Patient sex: M
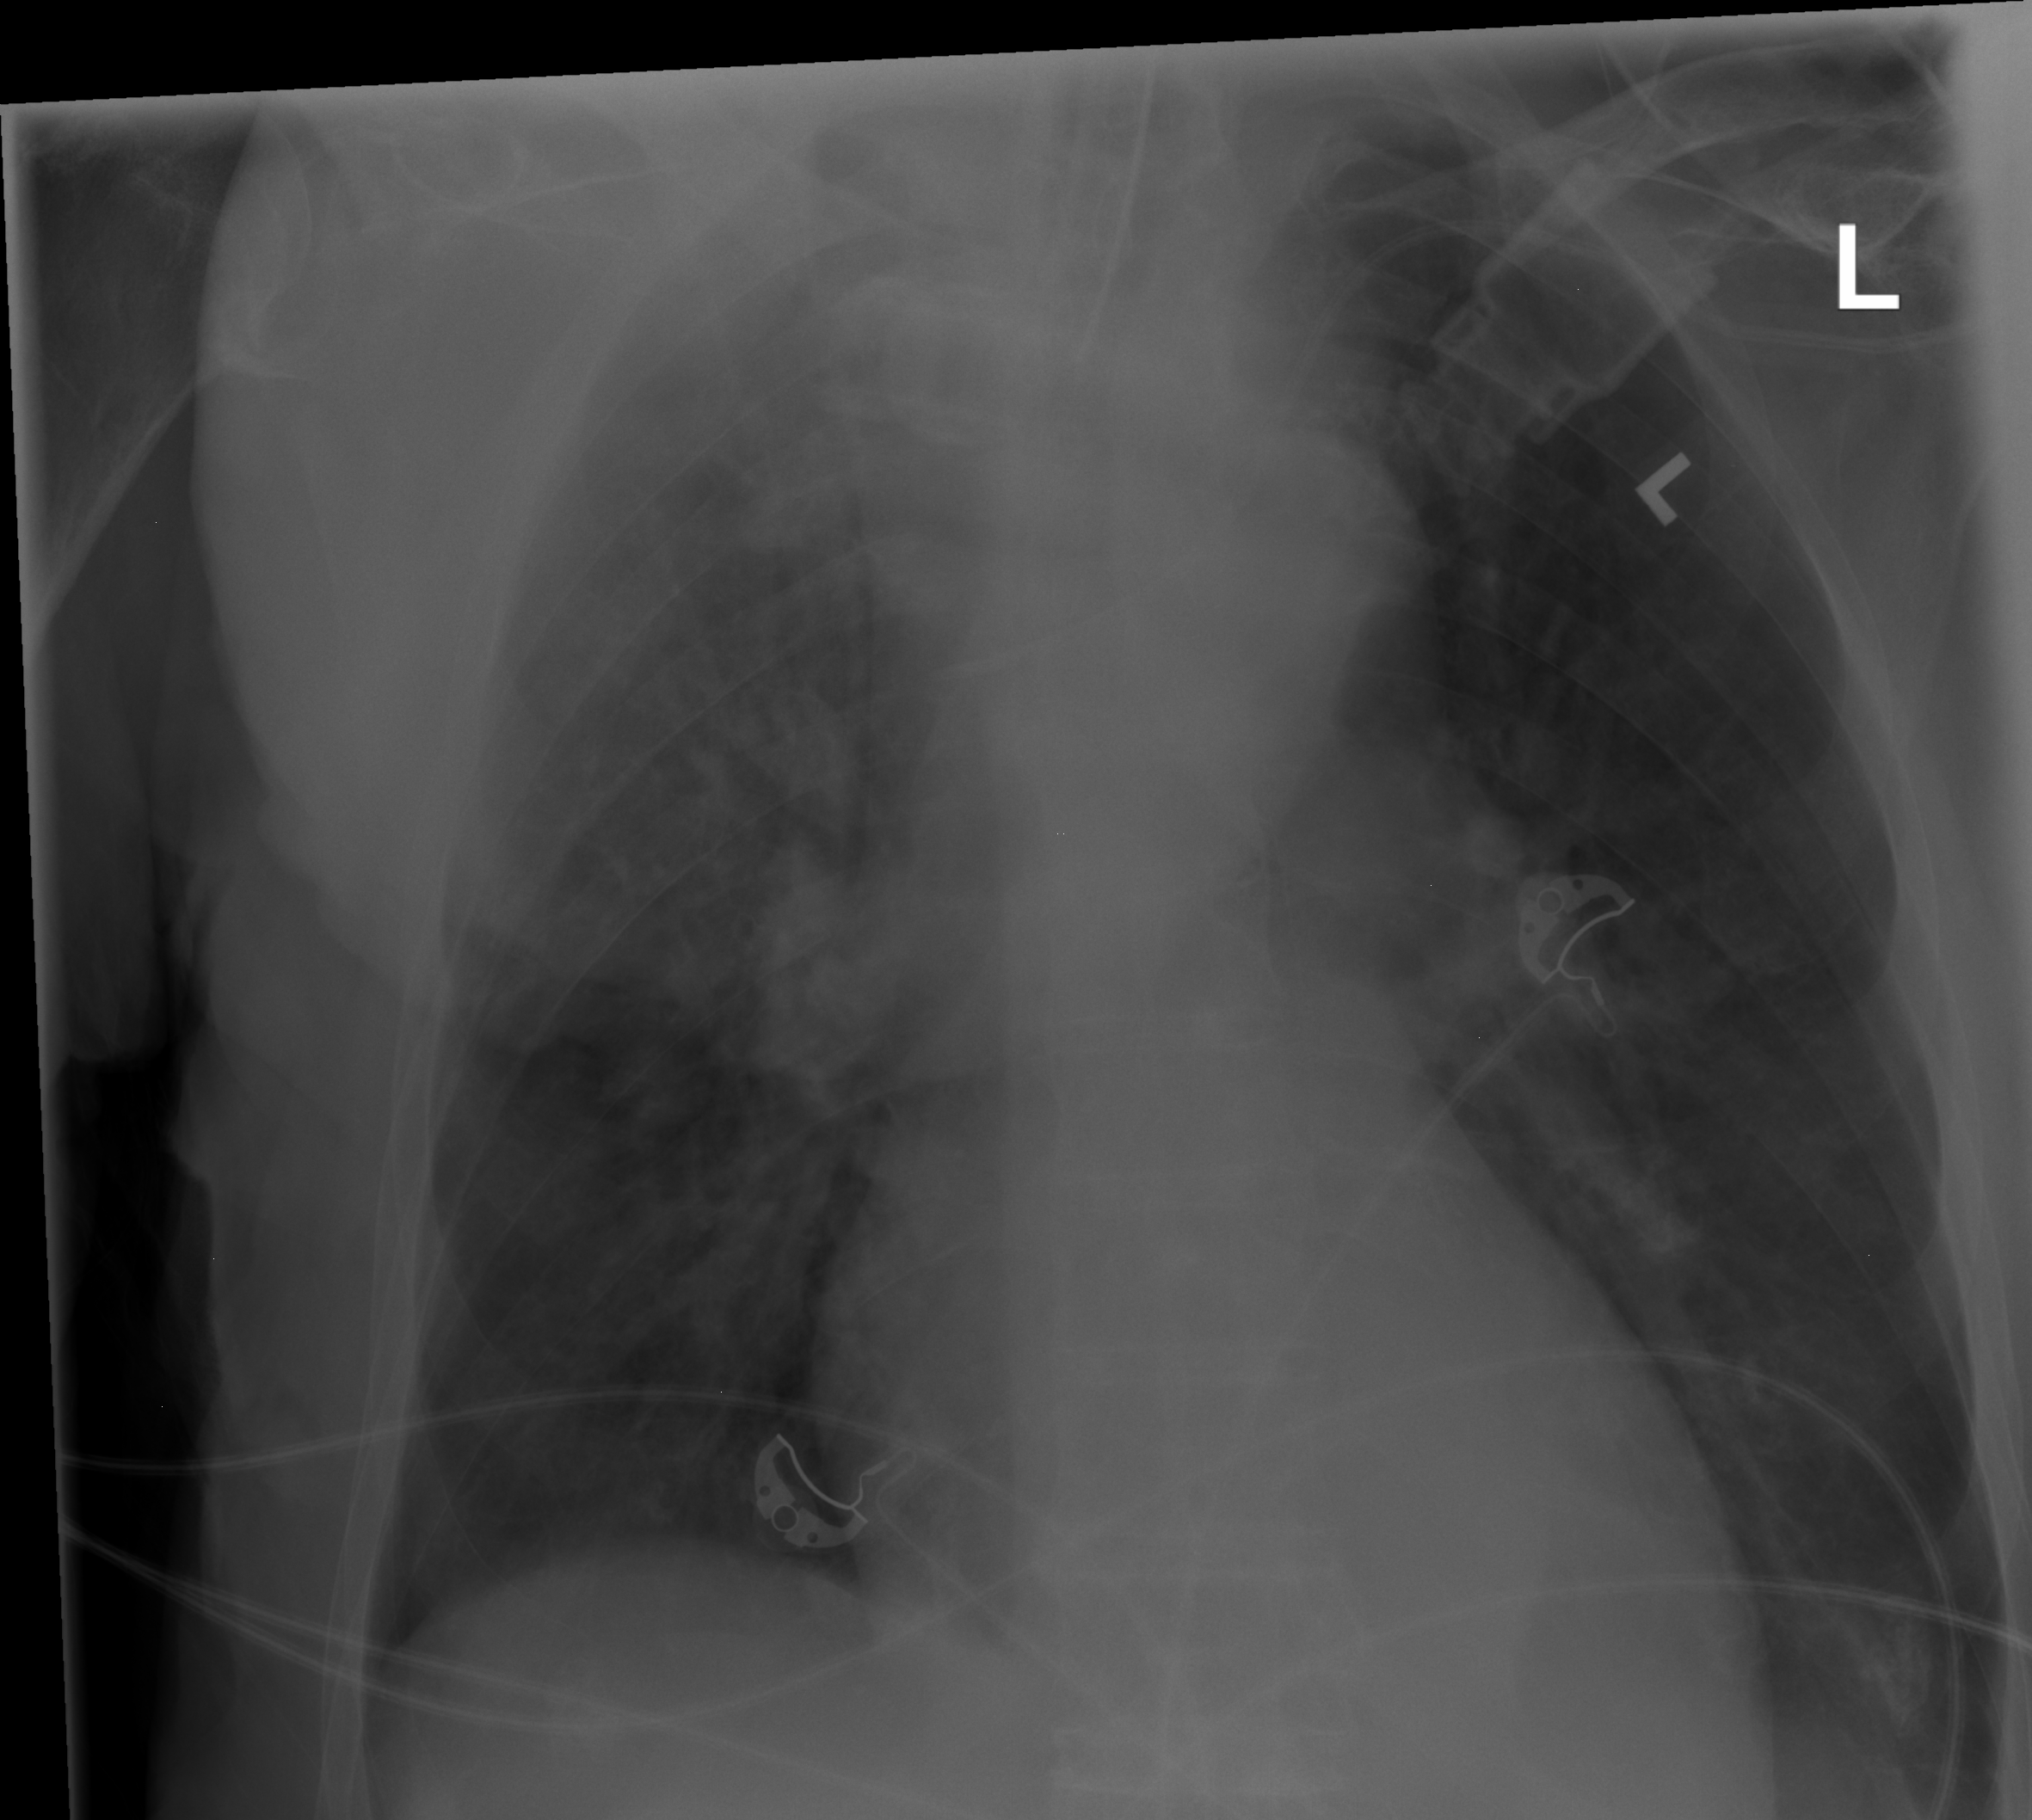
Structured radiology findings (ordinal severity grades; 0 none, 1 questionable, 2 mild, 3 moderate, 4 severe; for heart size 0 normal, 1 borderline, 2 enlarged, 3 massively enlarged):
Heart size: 0
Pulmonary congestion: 2
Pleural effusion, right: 0
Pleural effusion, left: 0
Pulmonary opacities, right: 2
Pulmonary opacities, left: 2
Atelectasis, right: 2
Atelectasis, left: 0